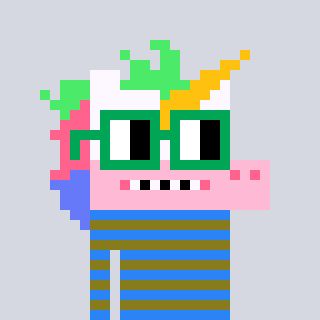
a pixel art character with square green glasses, a unicorn-shaped head and a gunk-colored body on a cool background